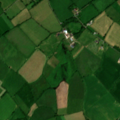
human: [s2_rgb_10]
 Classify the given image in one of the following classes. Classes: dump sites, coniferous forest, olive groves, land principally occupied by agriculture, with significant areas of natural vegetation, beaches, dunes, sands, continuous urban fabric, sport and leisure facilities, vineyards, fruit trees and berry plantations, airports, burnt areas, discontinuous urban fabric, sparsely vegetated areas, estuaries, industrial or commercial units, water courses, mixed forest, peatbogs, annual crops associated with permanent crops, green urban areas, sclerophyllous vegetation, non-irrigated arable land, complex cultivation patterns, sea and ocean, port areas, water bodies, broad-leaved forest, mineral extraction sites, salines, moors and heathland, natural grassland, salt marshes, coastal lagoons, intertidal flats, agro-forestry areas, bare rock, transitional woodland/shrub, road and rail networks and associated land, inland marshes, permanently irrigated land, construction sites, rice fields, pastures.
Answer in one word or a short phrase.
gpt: pastures, complex cultivation patterns